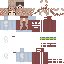
A female human skin with medium skin, wearing brown long hair dressed in a blue hoodie and blue pants, featuring a closed mouth.